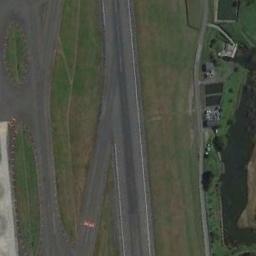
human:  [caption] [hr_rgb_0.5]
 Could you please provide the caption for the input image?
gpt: The grass is beside the runway .

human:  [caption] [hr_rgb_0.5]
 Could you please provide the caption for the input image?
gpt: There are green lawns next to the two connected runways, And there are many buildings in the open space next to the runways .

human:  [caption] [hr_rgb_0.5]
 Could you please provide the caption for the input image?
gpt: The runway is on the grass next to the trees .

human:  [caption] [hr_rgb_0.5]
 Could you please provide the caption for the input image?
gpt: The runway connects some other roads and some houses are next to the runway .

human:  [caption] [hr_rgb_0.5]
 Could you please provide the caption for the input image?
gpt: There are green lawns beside the runway .